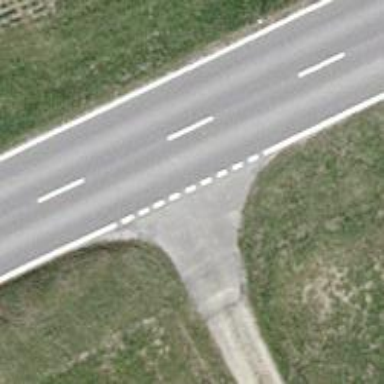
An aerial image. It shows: Asphalt road classified as tertiary.